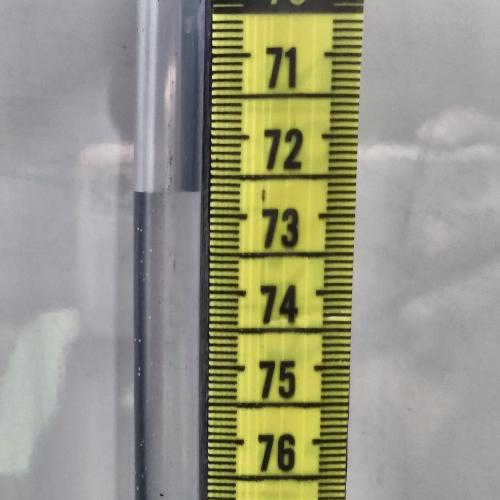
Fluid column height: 72.7 cm